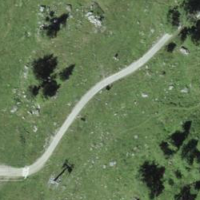
EUNIS habitat code: 26
Species observed at this site:
Vaccinium myrtillus
Anthus spinoletta